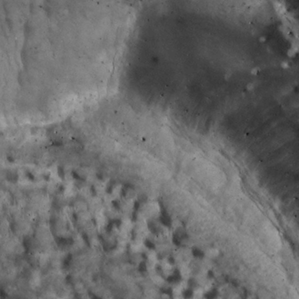
Label: non_frost